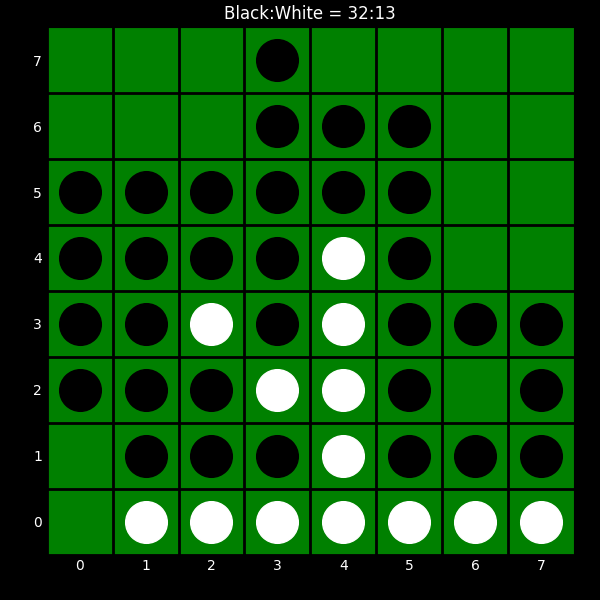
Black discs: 32
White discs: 13